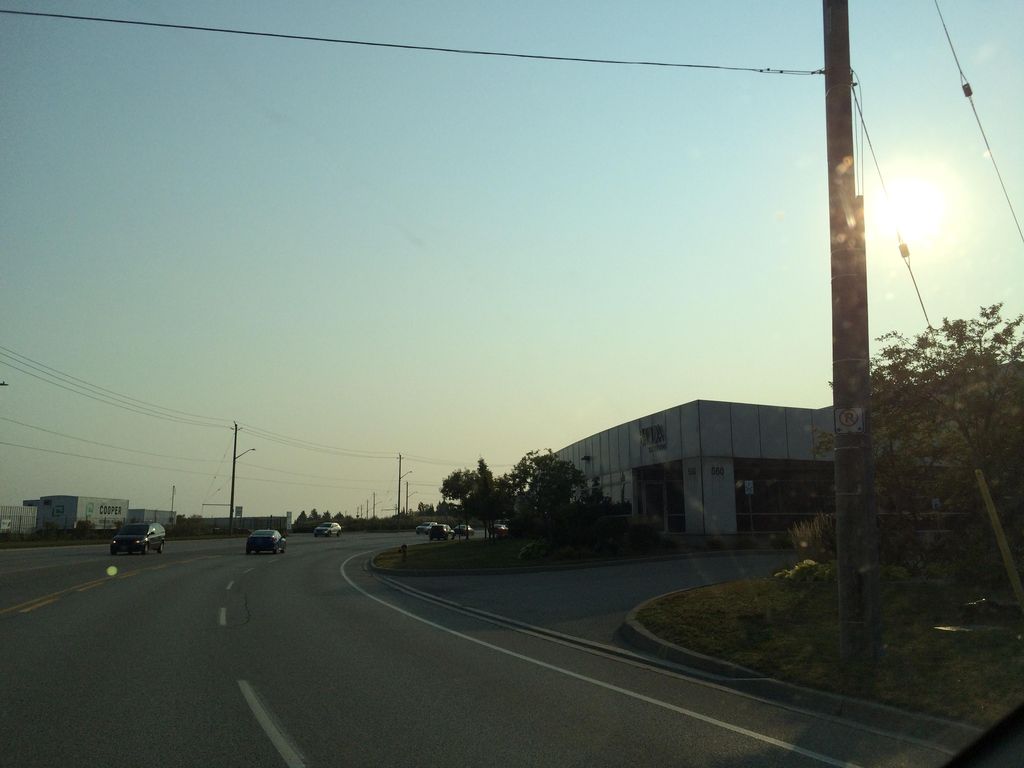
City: kitchener-waterloo